Question: I've been experiencing a strange issue when using a custom font on a new webapp i'm working on.
This custom font (FF DIN) Seem to have naturally vertical off-center line-height, which force me to put some padding-top hack to compensate the top space on element like button and input.

Is there any known way to fix that centering issue on the CSS naturally, someway to forces font baseline behavior?
Thank you.
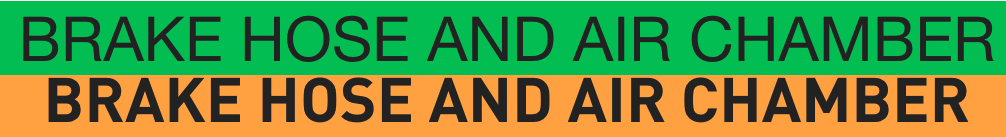
Answer: In the end, I've end up manually fixing the font myself, using help from this answer:
<URL>